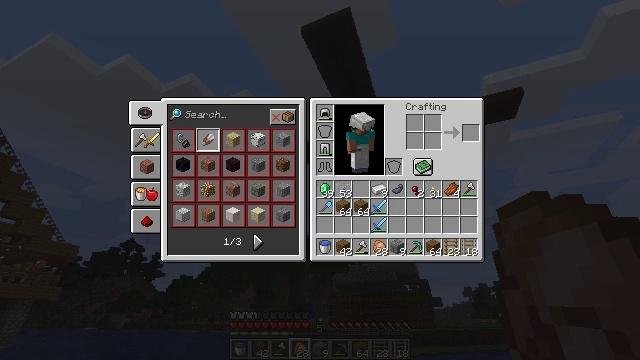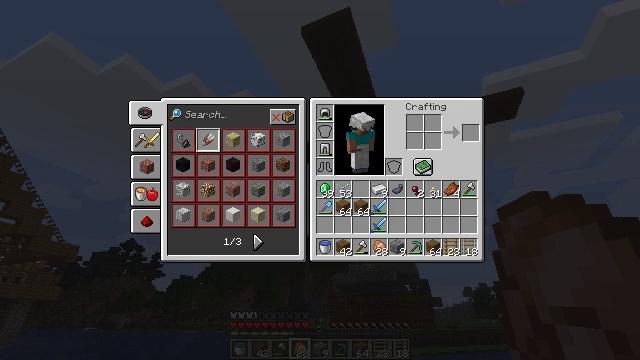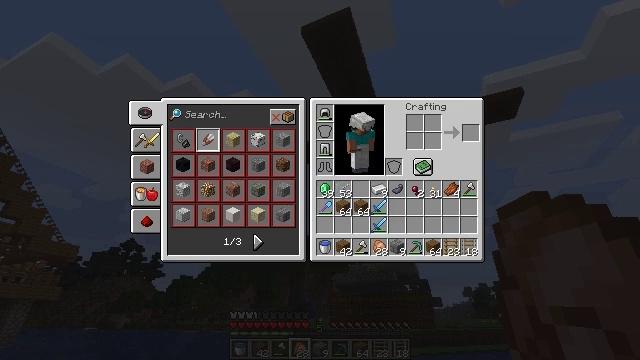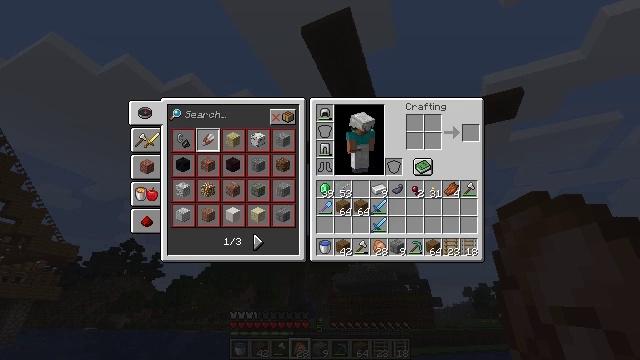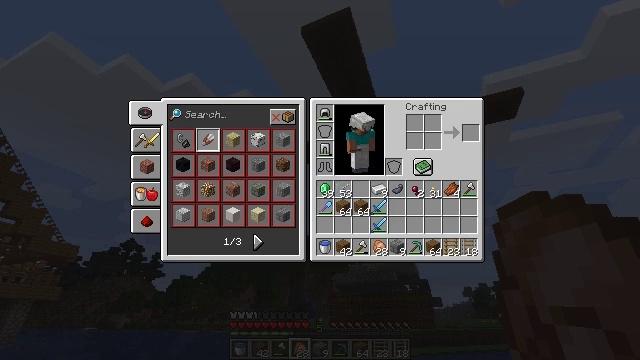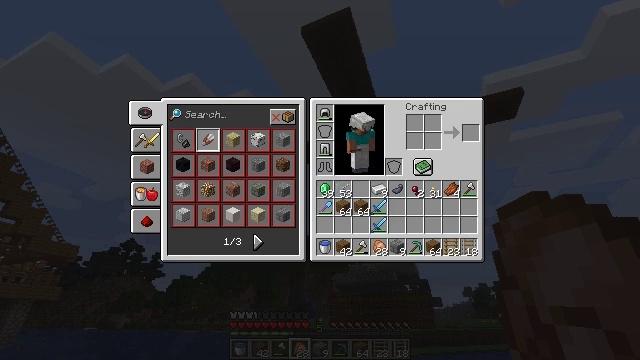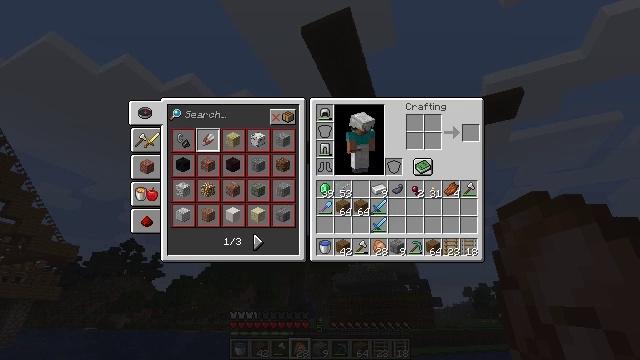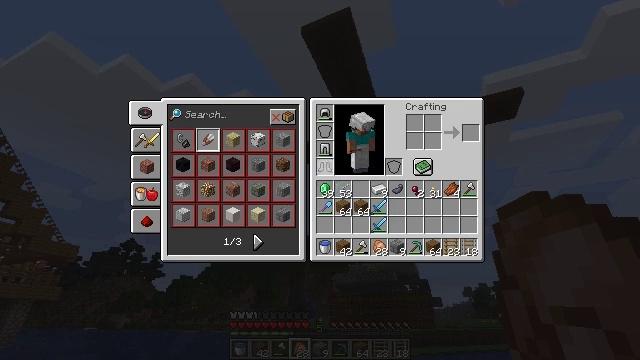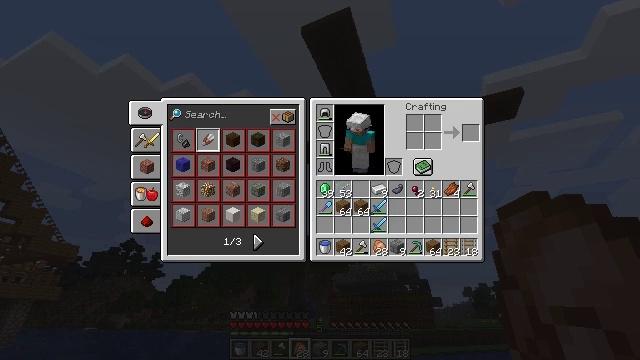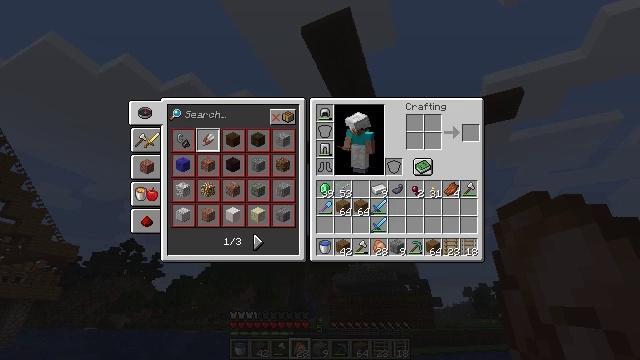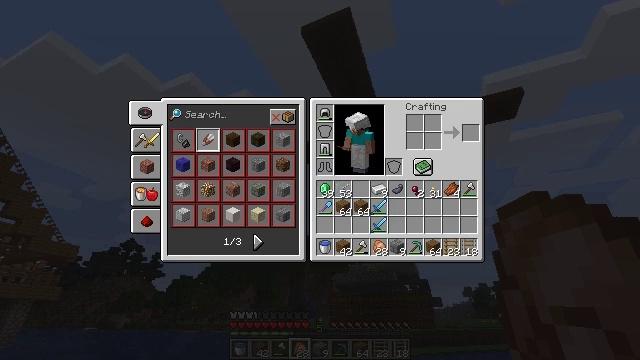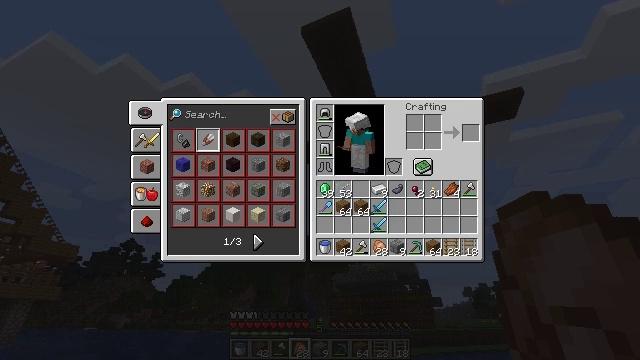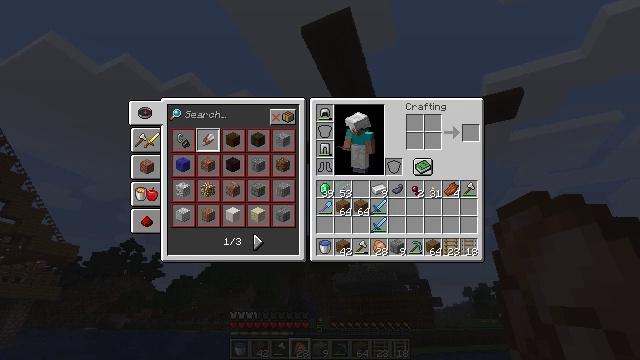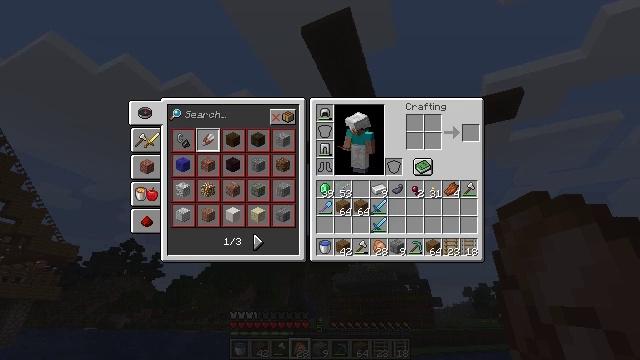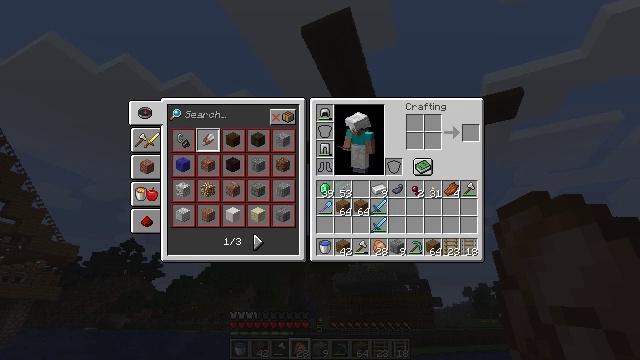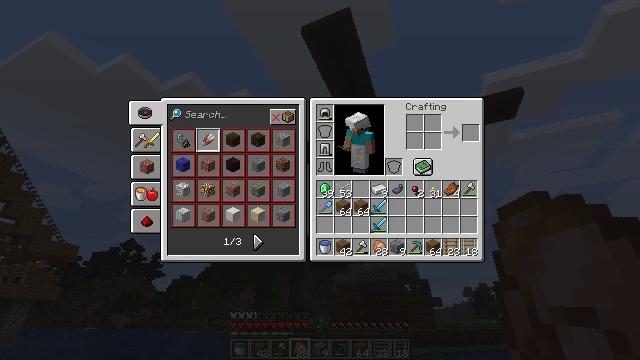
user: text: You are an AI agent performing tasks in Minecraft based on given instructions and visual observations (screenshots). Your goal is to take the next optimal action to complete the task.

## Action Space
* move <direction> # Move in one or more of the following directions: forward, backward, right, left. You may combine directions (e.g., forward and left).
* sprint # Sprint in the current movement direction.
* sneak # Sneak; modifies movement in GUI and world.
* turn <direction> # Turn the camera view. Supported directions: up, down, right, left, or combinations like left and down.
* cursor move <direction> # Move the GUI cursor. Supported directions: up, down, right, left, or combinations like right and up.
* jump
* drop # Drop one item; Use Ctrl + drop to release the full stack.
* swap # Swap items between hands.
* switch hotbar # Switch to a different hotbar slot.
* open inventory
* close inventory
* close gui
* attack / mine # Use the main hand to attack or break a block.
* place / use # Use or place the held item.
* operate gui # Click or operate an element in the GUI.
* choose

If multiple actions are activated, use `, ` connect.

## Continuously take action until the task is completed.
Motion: motion action
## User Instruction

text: Destroy the purple bed to collect it.
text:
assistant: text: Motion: operate gui
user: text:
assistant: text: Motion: operate gui
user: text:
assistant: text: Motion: no_op
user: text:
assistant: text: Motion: no_op
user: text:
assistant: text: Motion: no_op
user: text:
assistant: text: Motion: no_op
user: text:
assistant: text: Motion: cursor move left
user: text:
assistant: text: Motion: cursor move left
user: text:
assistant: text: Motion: no_op
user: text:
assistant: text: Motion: no_op
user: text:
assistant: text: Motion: no_op
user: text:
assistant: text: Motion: no_op
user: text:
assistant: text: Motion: no_op
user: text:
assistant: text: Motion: no_op
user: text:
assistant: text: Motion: no_op
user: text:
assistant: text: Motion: no_op
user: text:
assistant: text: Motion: no_op
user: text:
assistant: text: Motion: no_op
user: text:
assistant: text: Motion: no_op
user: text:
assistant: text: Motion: no_op
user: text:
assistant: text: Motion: no_op
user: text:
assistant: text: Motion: no_op
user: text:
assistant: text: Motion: no_op
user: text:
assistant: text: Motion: no_op
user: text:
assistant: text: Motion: no_op
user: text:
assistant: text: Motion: no_op
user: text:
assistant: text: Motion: no_op
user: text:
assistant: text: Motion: no_op
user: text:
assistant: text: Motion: no_op
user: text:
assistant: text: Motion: no_op